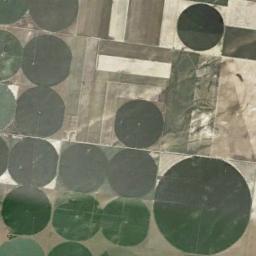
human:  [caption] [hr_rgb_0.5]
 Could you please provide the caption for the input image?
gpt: Several dark green circular farmlands are on the wasteland and some rectangular farmlands beside .

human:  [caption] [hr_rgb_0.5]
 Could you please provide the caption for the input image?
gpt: Dozens of neatly arranged green circular farmlands of various sizes .

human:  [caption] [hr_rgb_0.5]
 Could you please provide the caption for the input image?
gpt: Most round fields are green .

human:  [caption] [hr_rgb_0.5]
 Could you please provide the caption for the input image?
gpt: There are some green circle farmland and bare square farmland .

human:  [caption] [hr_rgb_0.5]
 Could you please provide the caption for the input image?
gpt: There are many circular farmlands arranged neatly .